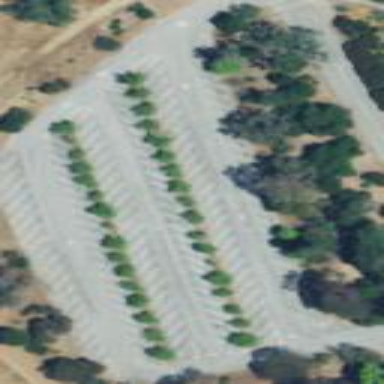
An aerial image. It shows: Parking area.